Question: All of a sudden, I receive this EXC_BAD_ACCESS and NSZombie isn't saying anything.
Anyone have an effective way to debug and eliminate this issue?

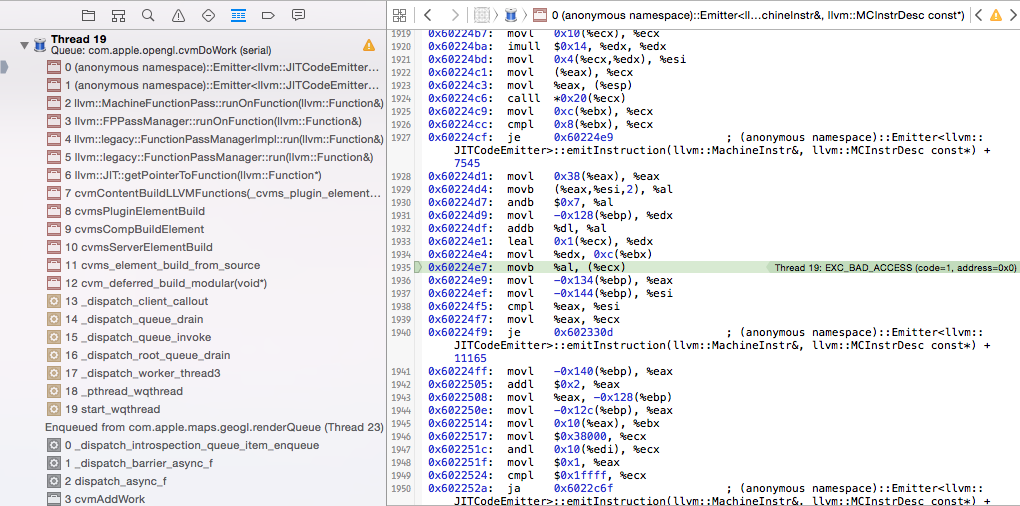
Answer: There might be following issues:-
> 1) First check in your code in which line it is happening. 2) It happens due to improper bindings in the xib as well.